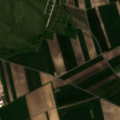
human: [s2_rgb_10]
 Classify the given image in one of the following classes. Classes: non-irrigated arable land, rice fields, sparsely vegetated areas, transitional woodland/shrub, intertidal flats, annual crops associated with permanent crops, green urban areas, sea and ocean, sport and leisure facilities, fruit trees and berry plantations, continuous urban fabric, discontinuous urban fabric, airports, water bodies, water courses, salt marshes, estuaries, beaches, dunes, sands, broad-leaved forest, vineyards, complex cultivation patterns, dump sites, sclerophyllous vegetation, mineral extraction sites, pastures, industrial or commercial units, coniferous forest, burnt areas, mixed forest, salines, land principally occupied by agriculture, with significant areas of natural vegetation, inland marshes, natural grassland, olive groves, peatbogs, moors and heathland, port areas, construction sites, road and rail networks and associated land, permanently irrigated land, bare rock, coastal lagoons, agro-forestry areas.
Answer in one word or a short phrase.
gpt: airports, non-irrigated arable land